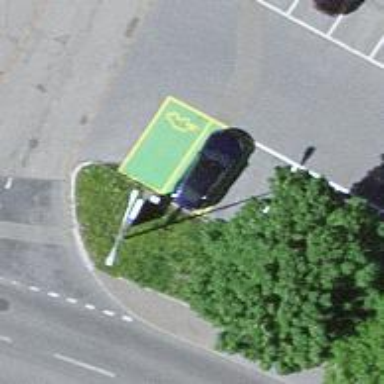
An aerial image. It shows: Charging station.